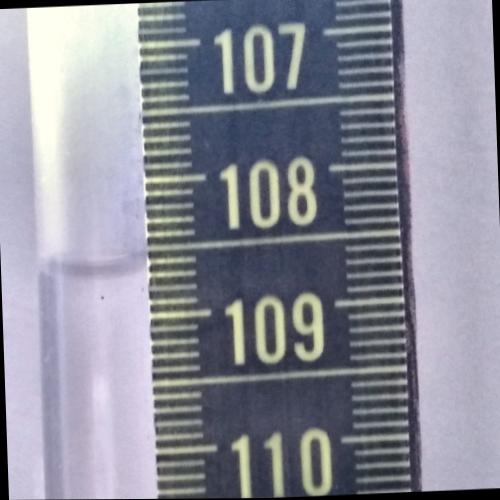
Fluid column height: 108.7 cm